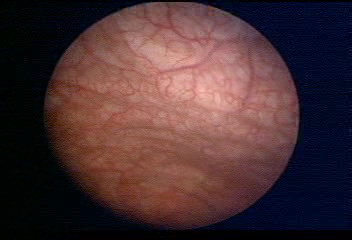
Modality: WLC
Class: Normal mucosa
Bladder cancer association: No